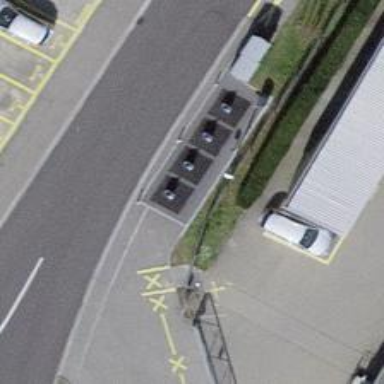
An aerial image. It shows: Recycling container at amenity designated for recycling.